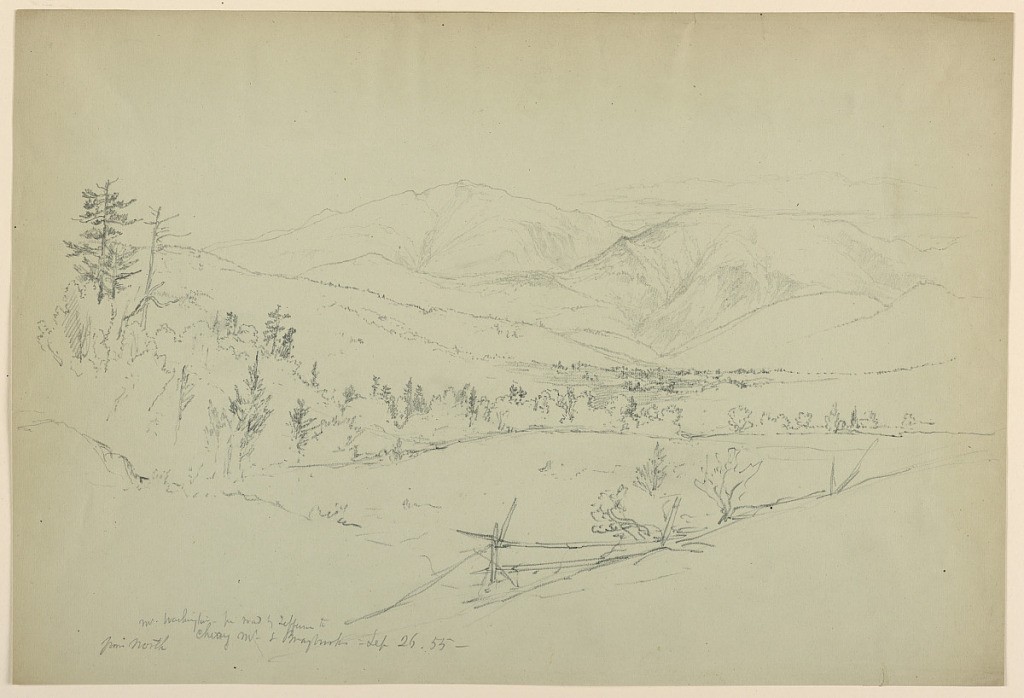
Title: Mount Washington from Road by Jefferson, New Hampshire
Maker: Daniel Huntington, American, 1816–1906
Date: September 26, 1855
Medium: Graphite on pale green paper
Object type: Drawing
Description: Fence and pasture in foreground, surrounded by trees. Valley toward right and mountain beyond, center and right.